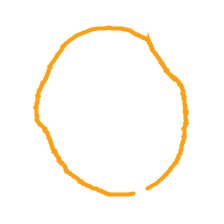
Shape: circle